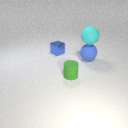
large blue rubber sphere to the right of small green rubber cylinder